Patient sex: M
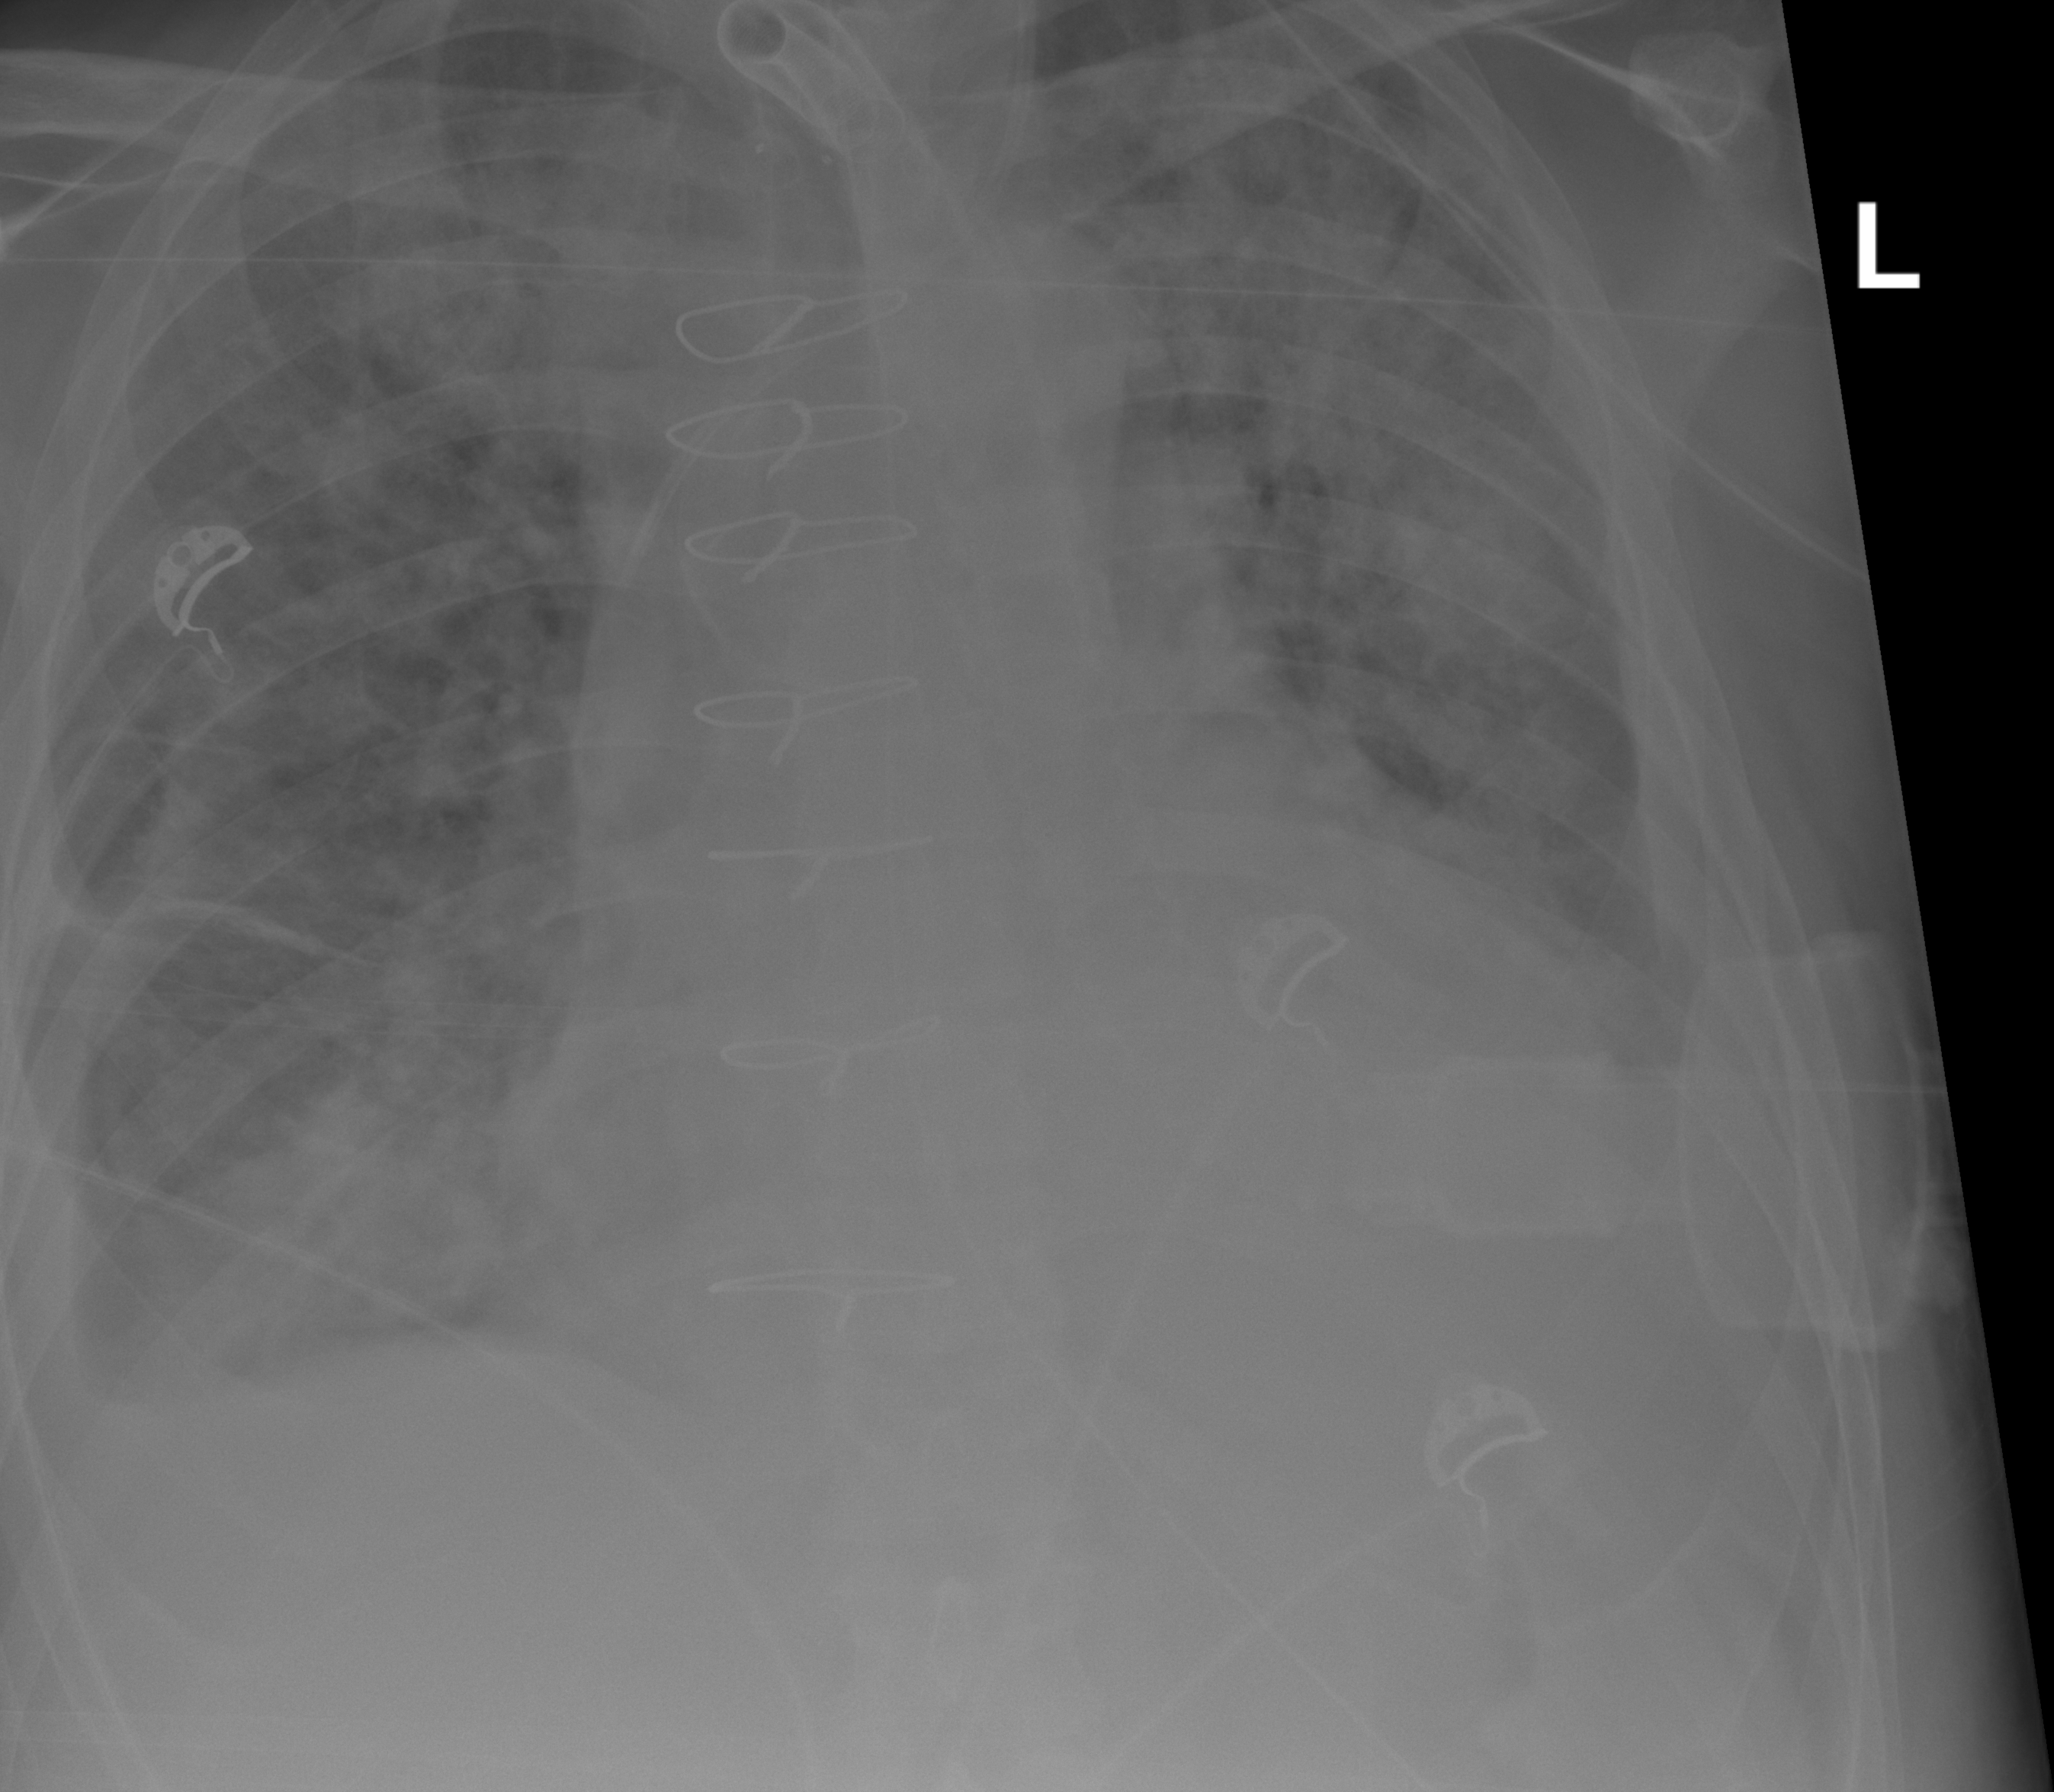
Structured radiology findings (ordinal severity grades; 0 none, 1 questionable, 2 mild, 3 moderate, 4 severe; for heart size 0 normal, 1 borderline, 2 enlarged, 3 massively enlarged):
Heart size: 2
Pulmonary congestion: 1
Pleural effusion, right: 2
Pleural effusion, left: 2
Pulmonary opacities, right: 3
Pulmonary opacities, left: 3
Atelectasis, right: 2
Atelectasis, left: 2